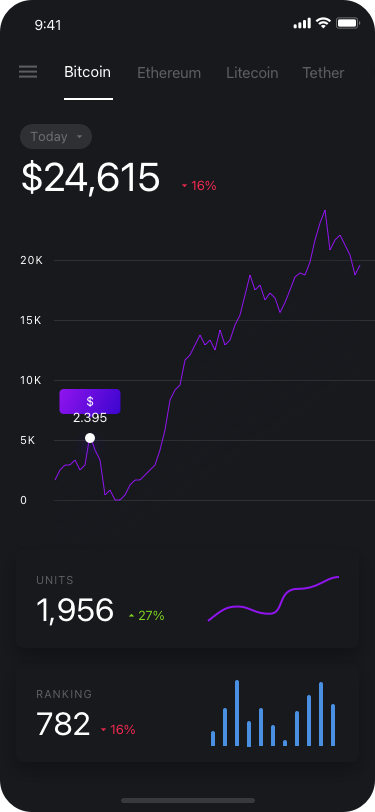
Text in this UI design:
$24,615
16%
Today
20K
15K
10K
5K
0
$ 2.395
RANKING
782
16%
UNITS
1,956
27%
Bitcoin
Ethereum
Litecoin
Tether
IOTA